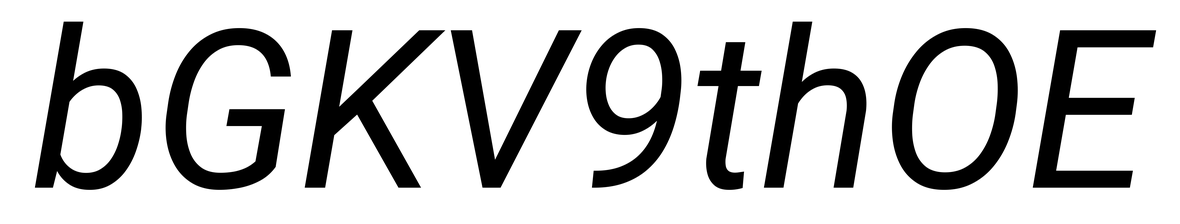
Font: Roboto-Italic_Italic